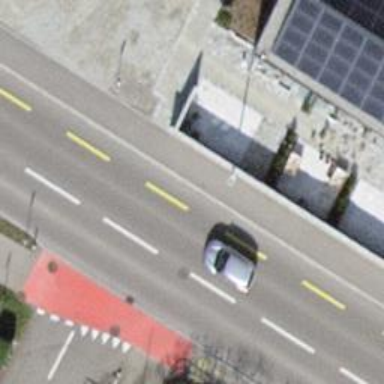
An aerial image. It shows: Asphalt sidewalk.